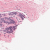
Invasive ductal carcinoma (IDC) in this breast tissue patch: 0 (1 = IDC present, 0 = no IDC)